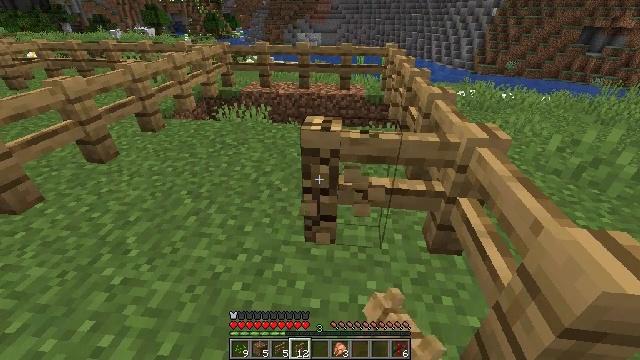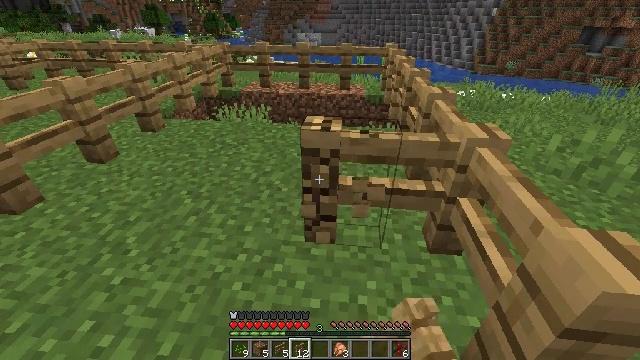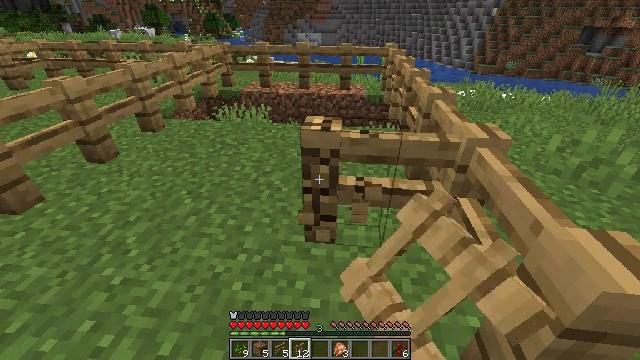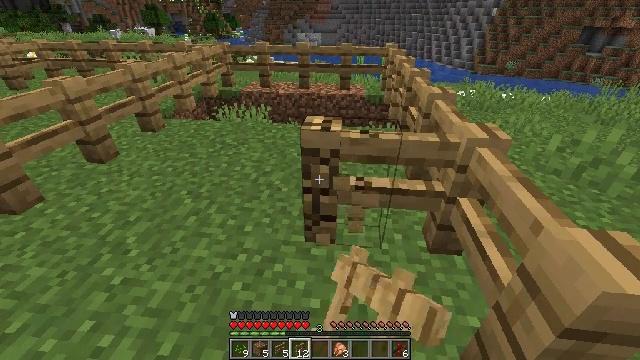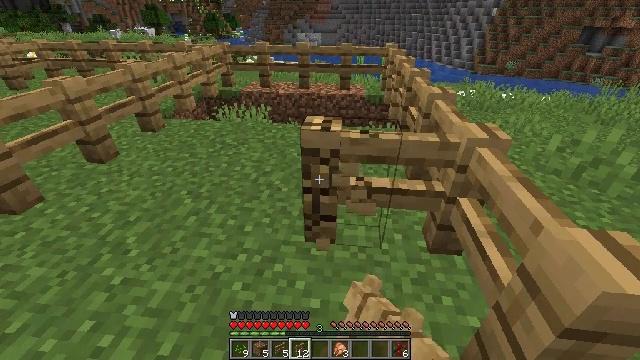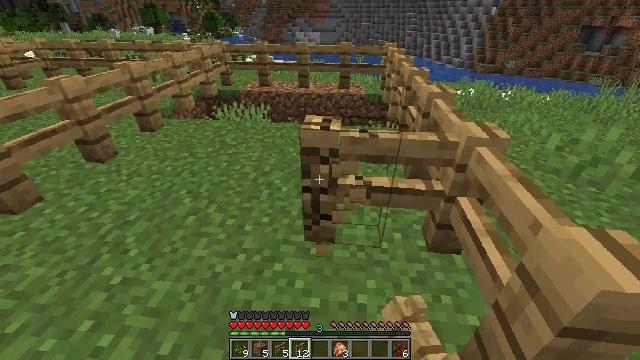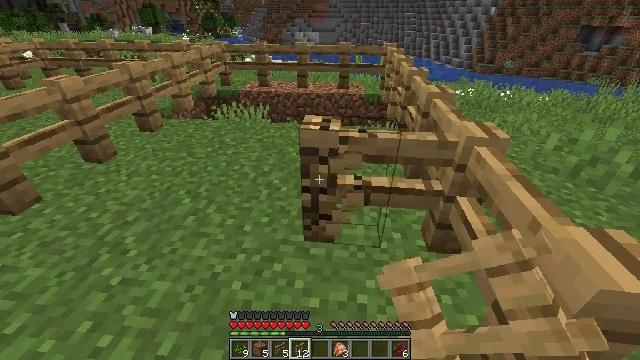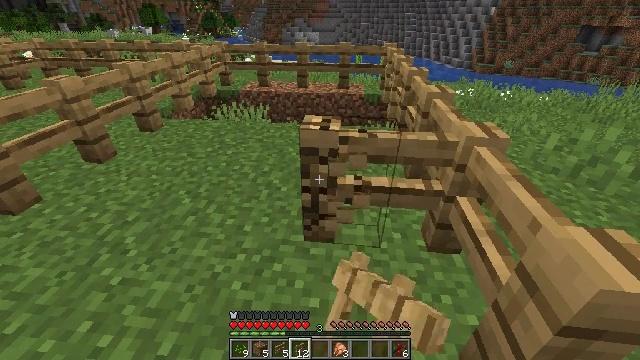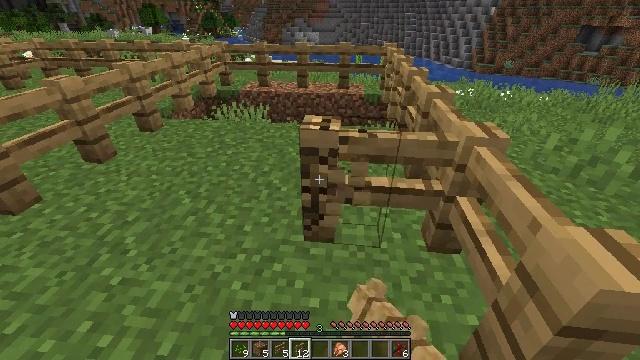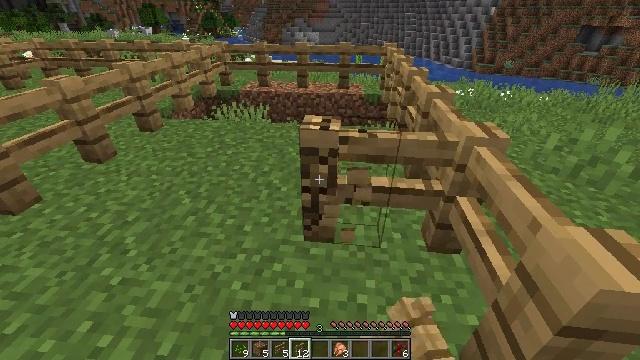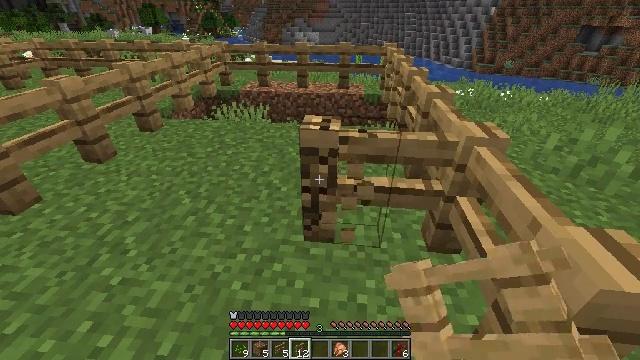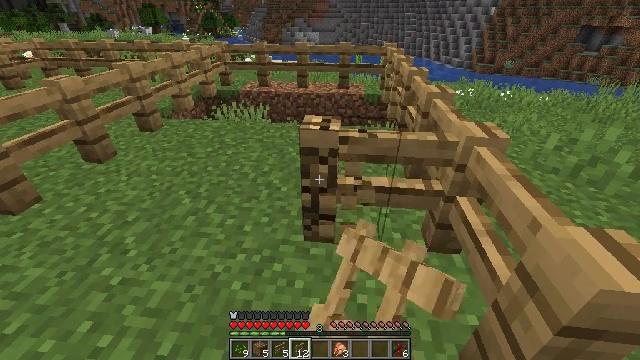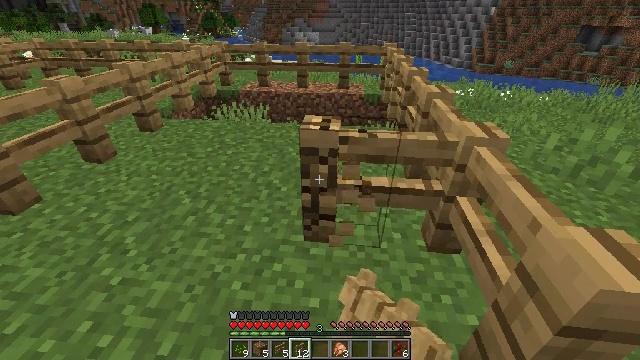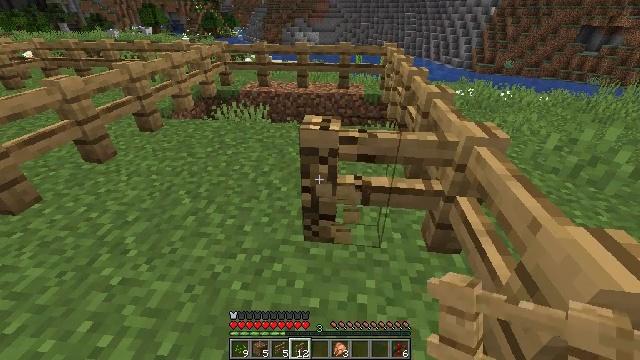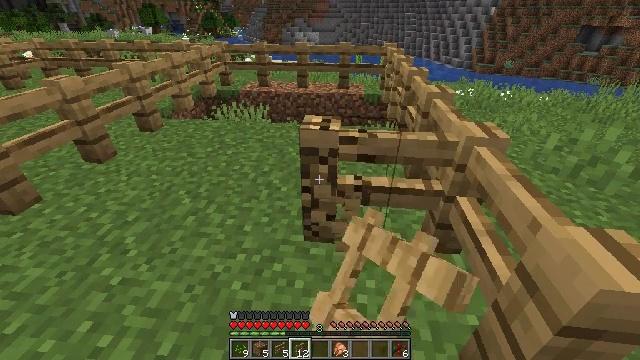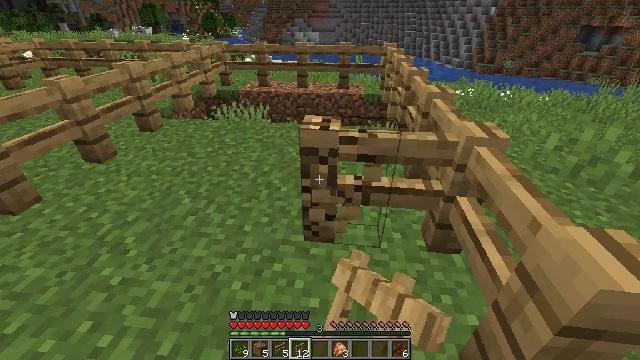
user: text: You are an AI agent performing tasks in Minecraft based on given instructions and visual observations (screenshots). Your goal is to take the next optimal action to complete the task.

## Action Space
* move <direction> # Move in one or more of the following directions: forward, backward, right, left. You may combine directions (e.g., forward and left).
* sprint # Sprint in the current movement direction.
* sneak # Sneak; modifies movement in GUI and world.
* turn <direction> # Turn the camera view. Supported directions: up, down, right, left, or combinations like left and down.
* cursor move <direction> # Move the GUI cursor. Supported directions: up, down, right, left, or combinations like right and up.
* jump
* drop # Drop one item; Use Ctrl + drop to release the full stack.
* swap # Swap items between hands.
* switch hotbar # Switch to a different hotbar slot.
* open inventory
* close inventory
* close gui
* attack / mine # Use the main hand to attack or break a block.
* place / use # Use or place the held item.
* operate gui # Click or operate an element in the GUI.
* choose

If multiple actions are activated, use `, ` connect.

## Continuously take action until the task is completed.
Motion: motion action
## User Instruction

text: Mine the oak fence from the structure.
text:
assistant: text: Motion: attack / mine
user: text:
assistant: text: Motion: attack / mine
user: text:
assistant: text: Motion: attack / mine
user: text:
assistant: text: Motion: attack / mine
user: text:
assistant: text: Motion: attack / mine
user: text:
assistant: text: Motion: attack / mine
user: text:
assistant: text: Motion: attack / mine
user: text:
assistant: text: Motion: attack / mine
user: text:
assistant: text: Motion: attack / mine
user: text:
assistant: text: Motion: attack / mine
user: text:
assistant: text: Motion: attack / mine
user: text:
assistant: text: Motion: attack / mine
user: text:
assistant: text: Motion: attack / mine
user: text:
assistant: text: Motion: attack / mine
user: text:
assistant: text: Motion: attack / mine
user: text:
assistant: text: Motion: attack / mine
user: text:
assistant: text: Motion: attack / mine
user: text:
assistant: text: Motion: attack / mine
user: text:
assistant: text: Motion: attack / mine
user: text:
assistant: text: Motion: attack / mine
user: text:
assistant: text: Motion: attack / mine
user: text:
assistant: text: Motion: attack / mine
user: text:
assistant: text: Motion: attack / mine
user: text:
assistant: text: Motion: attack / mine
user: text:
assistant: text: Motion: attack / mine
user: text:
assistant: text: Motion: attack / mine
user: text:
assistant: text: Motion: attack / mine
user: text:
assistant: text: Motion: attack / mine
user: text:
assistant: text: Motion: attack / mine
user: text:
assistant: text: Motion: attack / mine